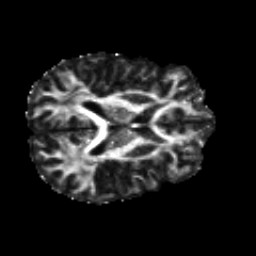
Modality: FA
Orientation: axial
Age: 32
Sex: male
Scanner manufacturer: siemens
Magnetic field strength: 3 T
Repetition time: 8.8 s
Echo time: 0.085 s